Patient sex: F
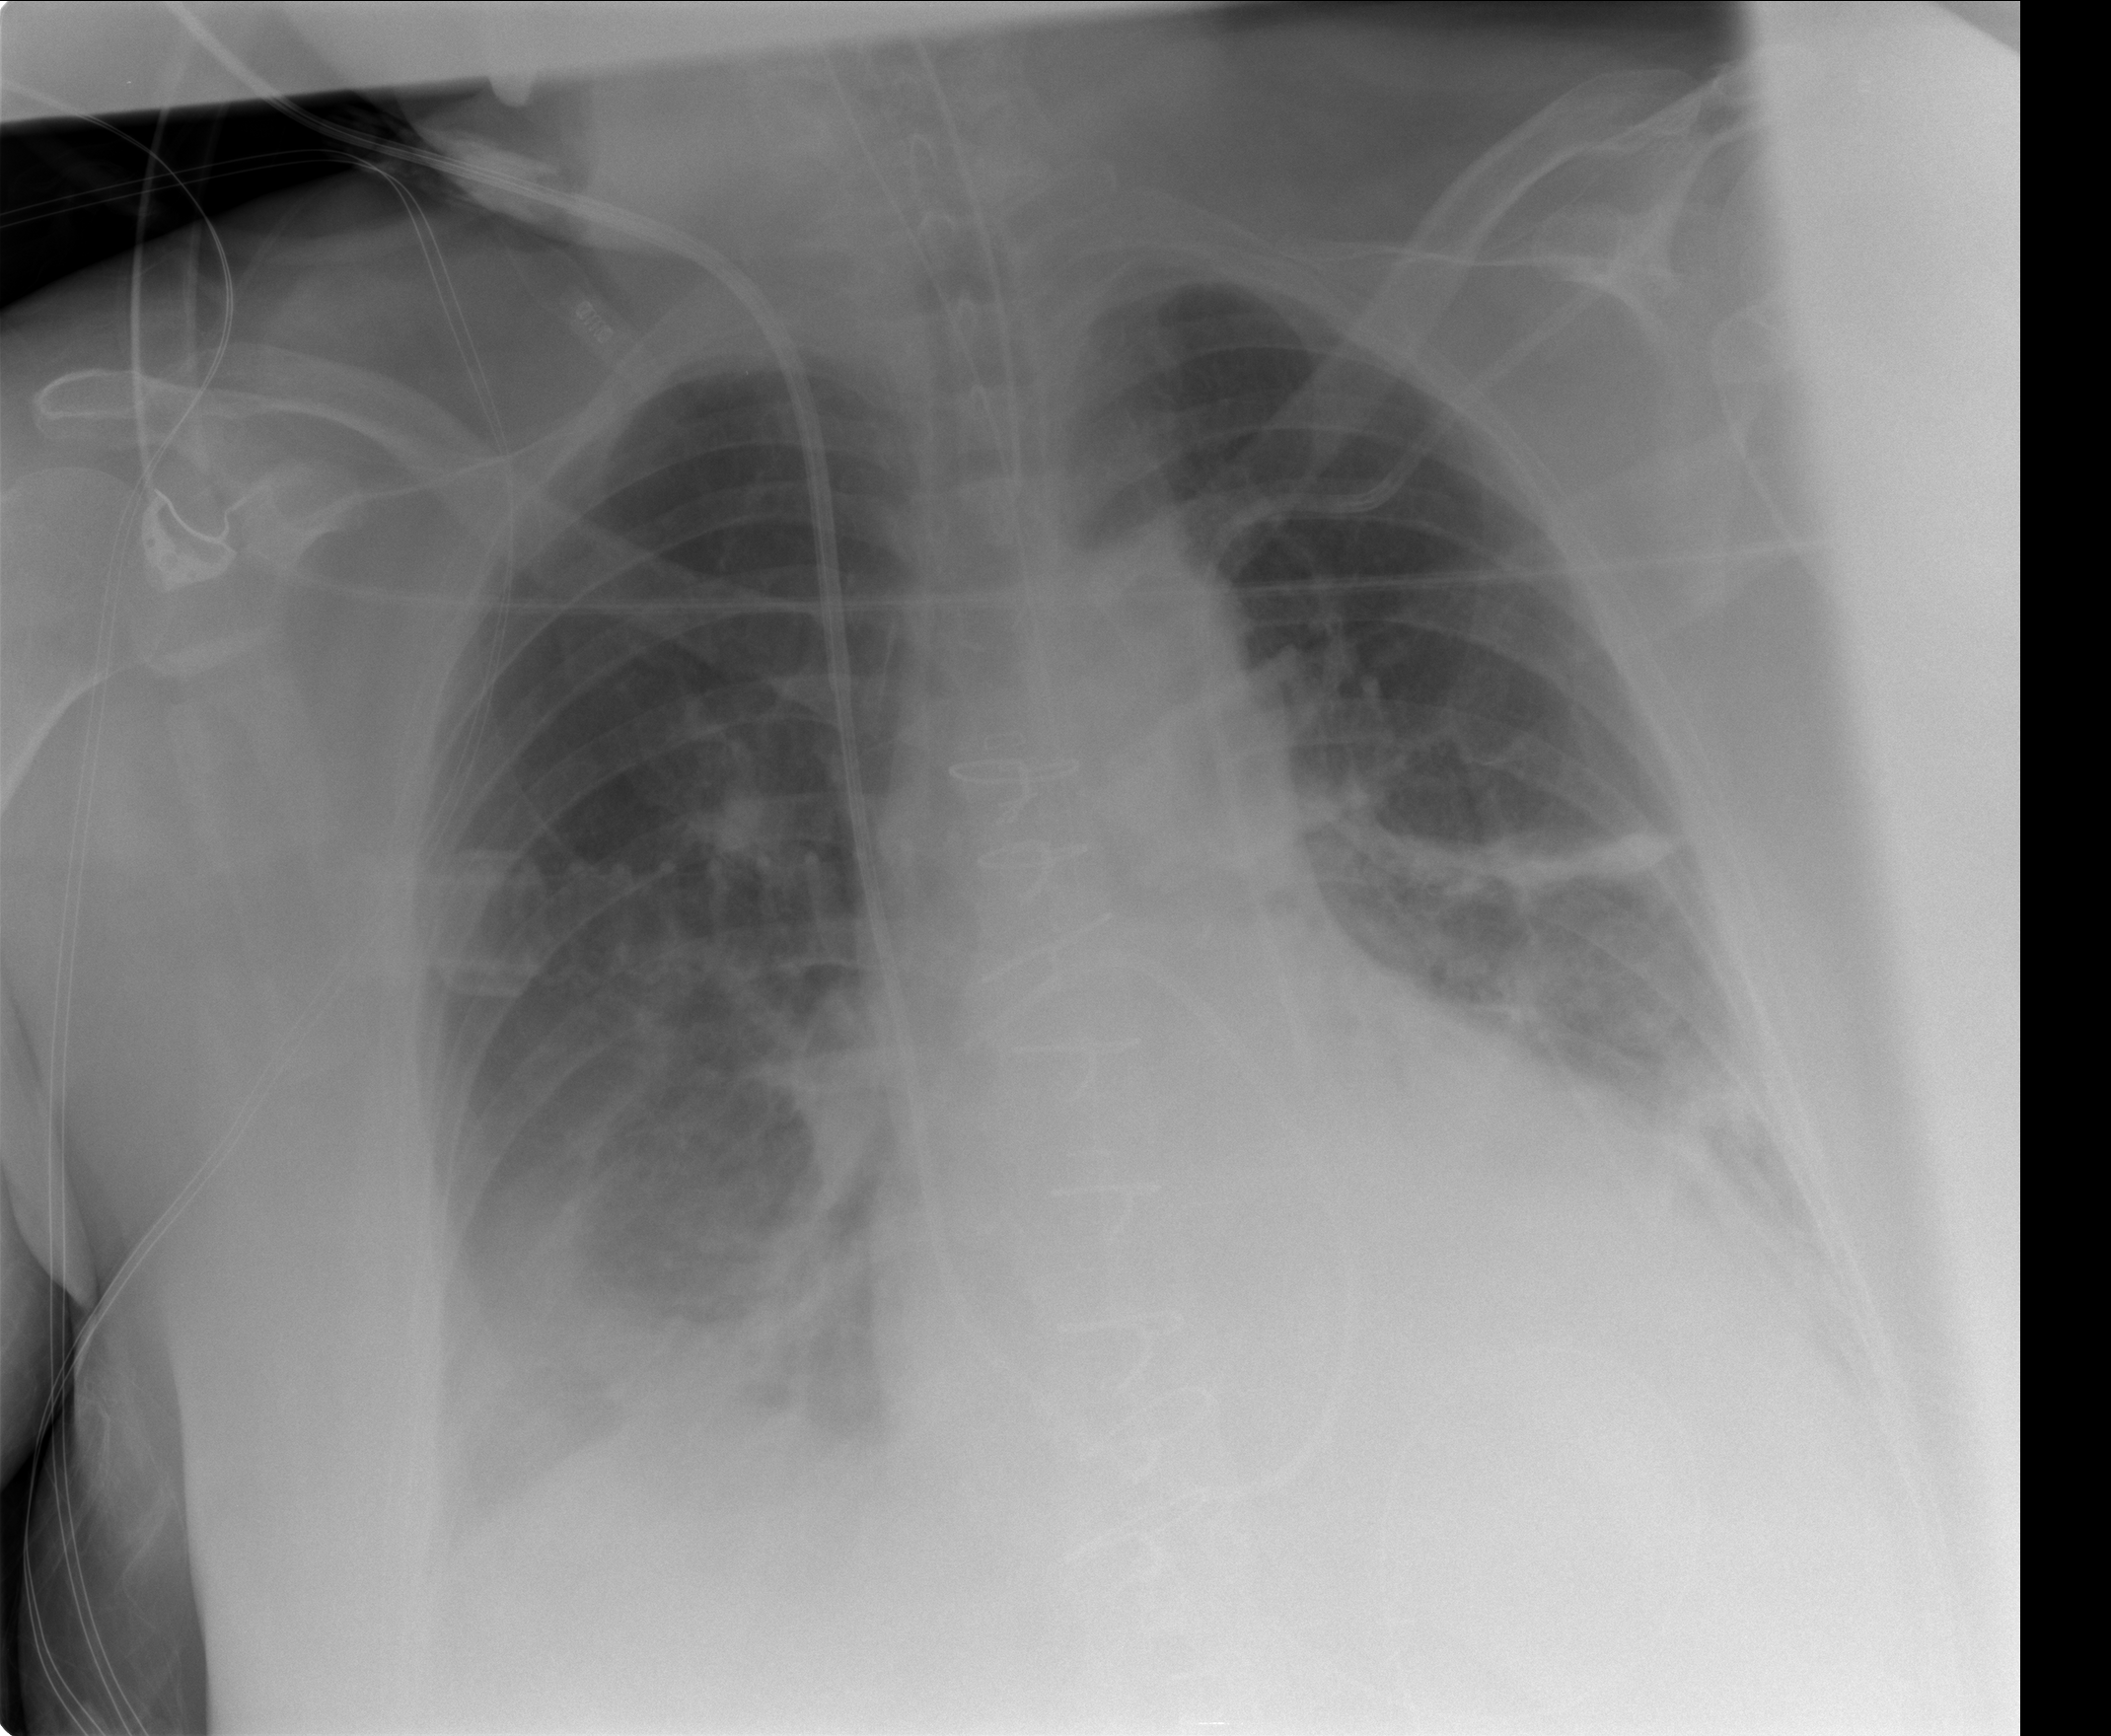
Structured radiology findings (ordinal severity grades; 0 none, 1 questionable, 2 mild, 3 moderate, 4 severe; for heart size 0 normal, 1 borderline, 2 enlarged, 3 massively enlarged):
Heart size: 0
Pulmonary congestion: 0
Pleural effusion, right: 0
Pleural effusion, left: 2
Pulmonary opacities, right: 2
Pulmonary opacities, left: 2
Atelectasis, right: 2
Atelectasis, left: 2